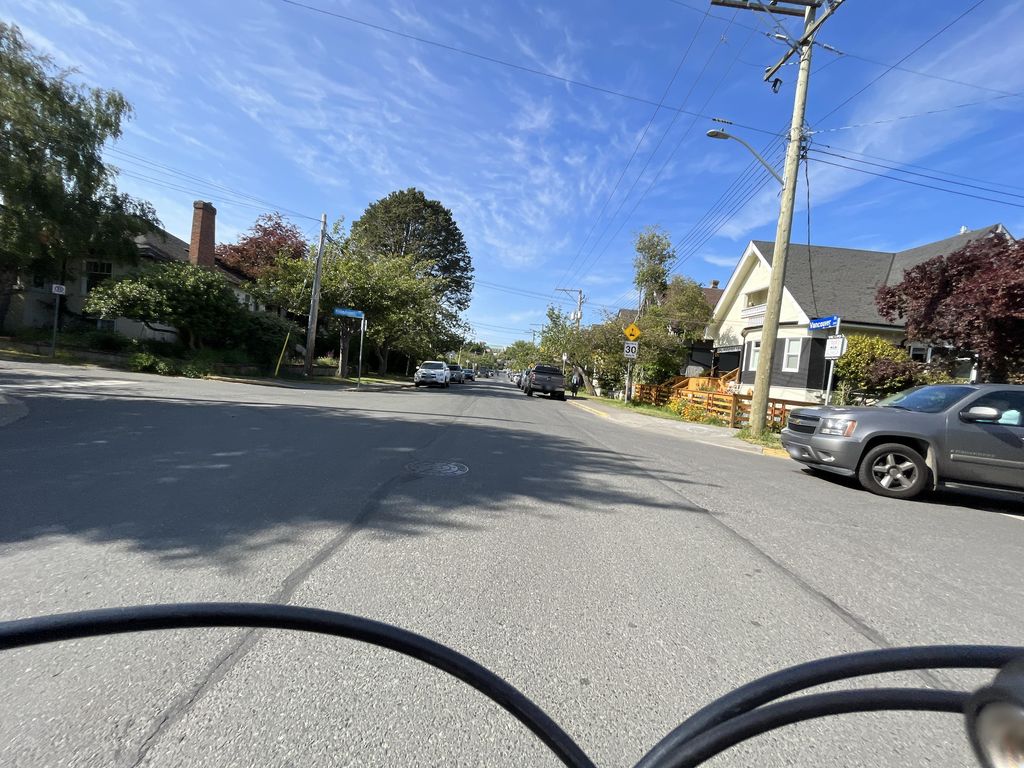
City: victoria